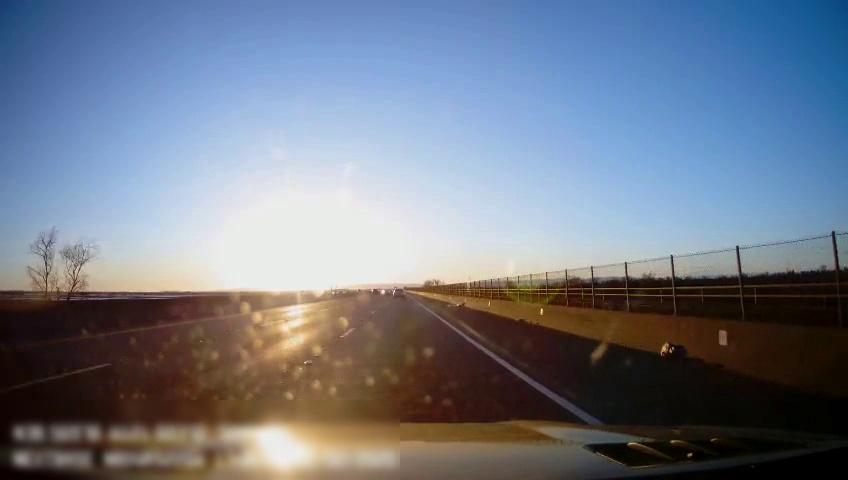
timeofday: Day
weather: Sunny
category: Drivable Space
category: Vehicles | SUV
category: Lanes | Alternate Lane
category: Lanes | Current Lane
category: Lanes | Current Lane
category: Lanes | Alternate Lane